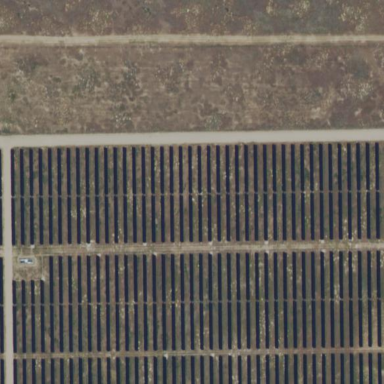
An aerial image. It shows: Solar power generator with photovoltaic panels.